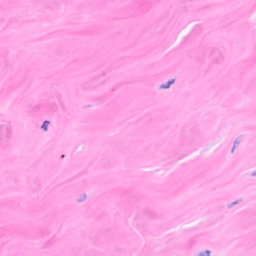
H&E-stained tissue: Breast